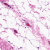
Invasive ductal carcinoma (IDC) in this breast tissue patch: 0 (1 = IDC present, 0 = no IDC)